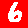
Digit: 6